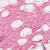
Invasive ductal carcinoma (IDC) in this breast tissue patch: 0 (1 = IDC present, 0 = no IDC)